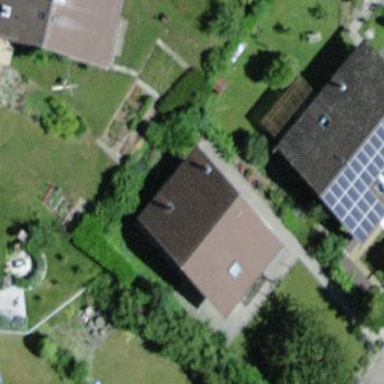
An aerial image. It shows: Residential building.